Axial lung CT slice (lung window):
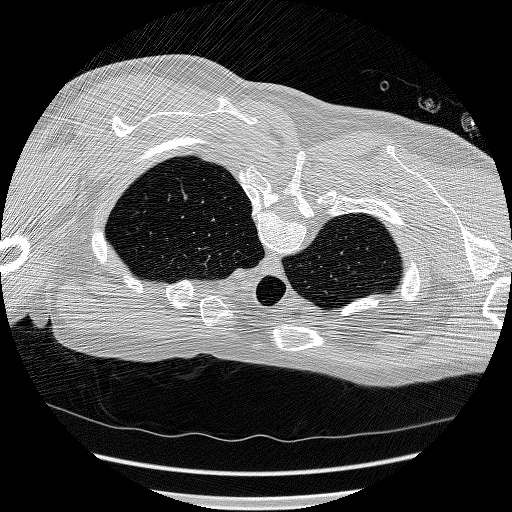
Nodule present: no